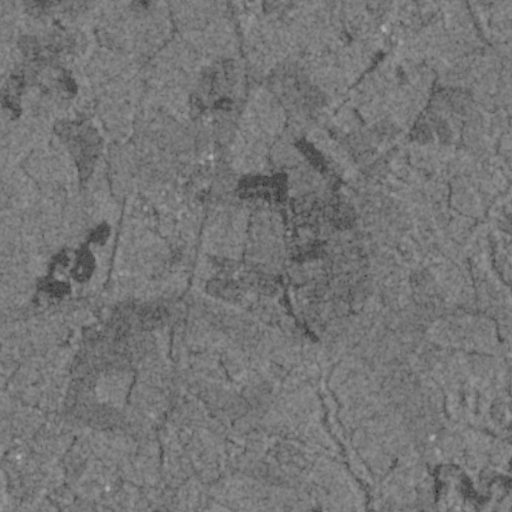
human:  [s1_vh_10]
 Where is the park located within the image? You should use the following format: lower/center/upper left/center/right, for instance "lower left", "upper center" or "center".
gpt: The park is located in the lower center of the image.
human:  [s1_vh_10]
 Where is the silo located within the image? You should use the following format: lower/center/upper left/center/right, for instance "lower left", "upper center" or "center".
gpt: The silo is located in the upper left of the image.
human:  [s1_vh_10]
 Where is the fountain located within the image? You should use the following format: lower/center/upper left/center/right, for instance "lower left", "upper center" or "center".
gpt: The fountain is located in the center right of the image.
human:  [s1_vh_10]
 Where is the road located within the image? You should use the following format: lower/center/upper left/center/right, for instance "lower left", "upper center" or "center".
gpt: There is no road in the image.

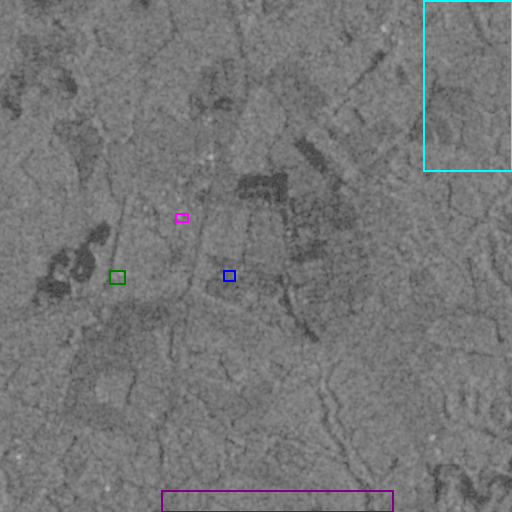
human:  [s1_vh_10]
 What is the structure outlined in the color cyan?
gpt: The structure outlined in cyan is a crop field.
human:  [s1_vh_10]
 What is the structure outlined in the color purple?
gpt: The structure outlined in purple is a park.
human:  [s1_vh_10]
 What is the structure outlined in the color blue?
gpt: The structure outlined in blue is a parking lot.
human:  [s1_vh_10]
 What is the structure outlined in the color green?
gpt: The structure outlined in green is a power substation.
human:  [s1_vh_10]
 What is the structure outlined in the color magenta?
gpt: The structure outlined in magenta is a building.
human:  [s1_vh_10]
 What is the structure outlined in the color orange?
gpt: There is no orange outline.